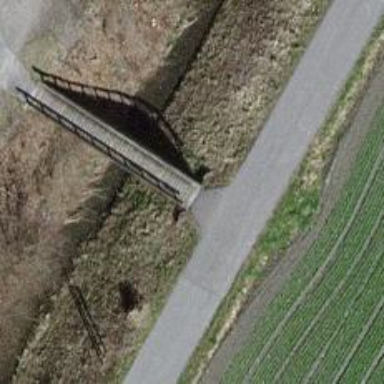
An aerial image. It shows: Paved unclassified road on bridge.